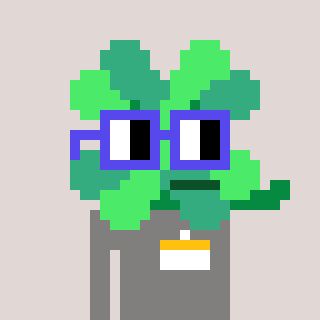
a pixel art character with square blue glasses, a clover-shaped head and a bluegrey-colored body on a warm background